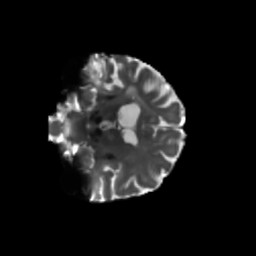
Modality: T2w
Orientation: coronal
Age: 68
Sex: female
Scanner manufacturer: siemens
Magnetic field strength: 3 T
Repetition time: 5.47 s
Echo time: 0.0854 s